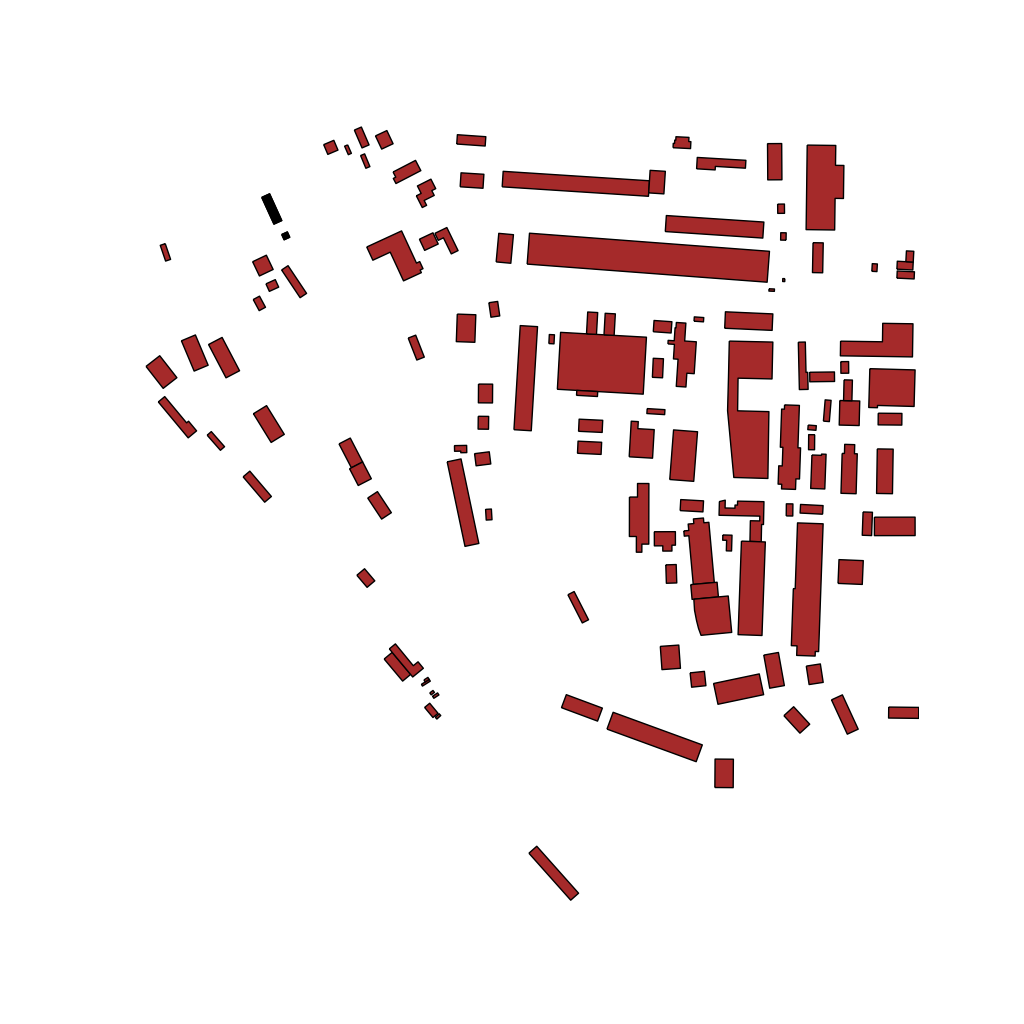
Tags: overhead vector_map, industrial, recreation, residential, transport, individual_rise, low_rise, medium_rise, density_1, Building, Facility, 1.0 km²